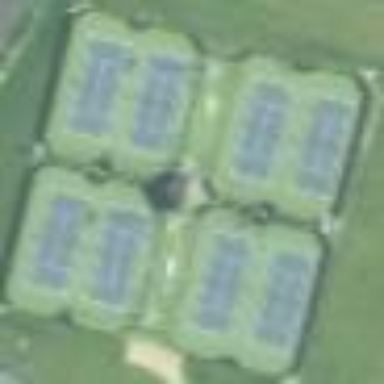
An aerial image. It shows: Tennis court on pitch.